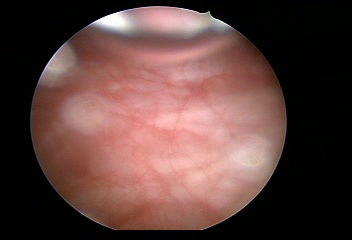
Modality: WLC
Class: Foreign bodies
Subclass: AirBubble
Bladder cancer association: No
Annotated structures: Air bubble